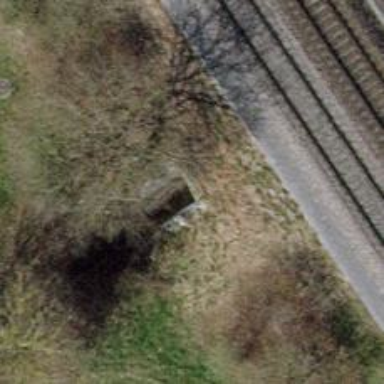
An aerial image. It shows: Culvert tunnel.